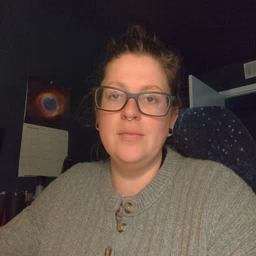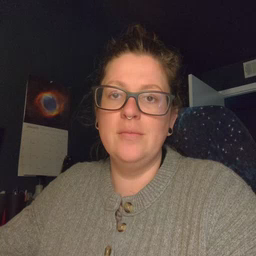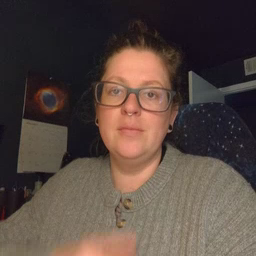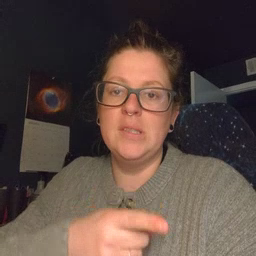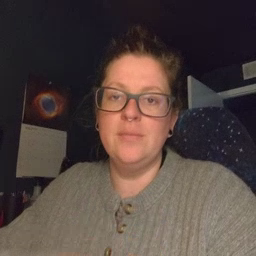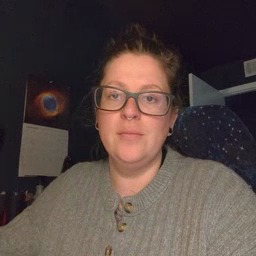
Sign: hesheit